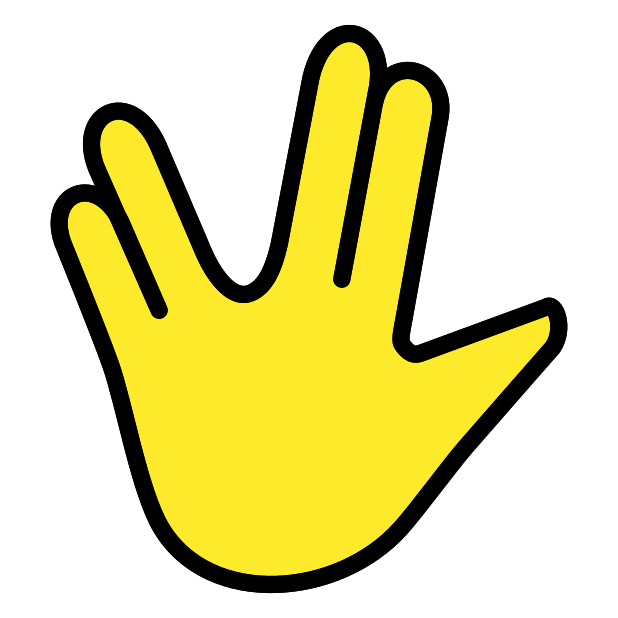
vulcan salute